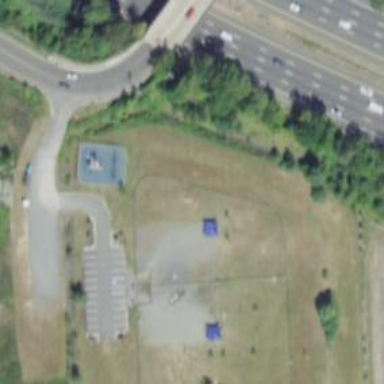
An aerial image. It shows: Dog park for leisure land.